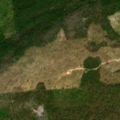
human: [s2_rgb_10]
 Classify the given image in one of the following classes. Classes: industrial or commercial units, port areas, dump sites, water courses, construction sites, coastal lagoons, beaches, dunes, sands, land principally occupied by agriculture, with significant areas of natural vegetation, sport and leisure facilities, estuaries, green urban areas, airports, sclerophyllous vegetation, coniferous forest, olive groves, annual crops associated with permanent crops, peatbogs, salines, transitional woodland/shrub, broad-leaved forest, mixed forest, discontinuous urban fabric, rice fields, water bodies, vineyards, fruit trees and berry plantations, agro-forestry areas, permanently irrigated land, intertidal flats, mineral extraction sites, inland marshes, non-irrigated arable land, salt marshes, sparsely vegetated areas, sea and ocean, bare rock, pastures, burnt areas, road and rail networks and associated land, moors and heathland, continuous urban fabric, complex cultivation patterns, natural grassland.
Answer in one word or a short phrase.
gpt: coniferous forest, transitional woodland/shrub